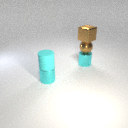
small cyan rubber cylinder to the left of small brown metal sphere